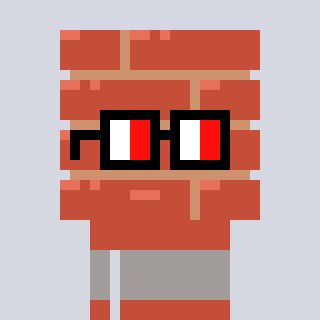
a pixel art character with square glasses with black frames and red eyes, a wall-shaped head and a rust-colored body on a cool background